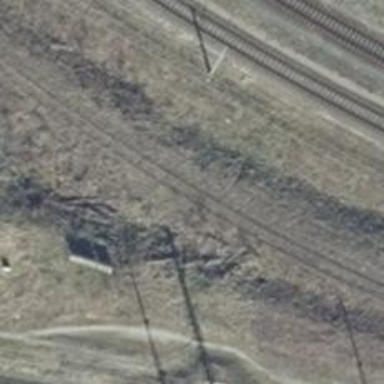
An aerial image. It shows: Abandoned railway yard.